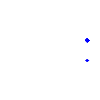
Particle: pion